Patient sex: F
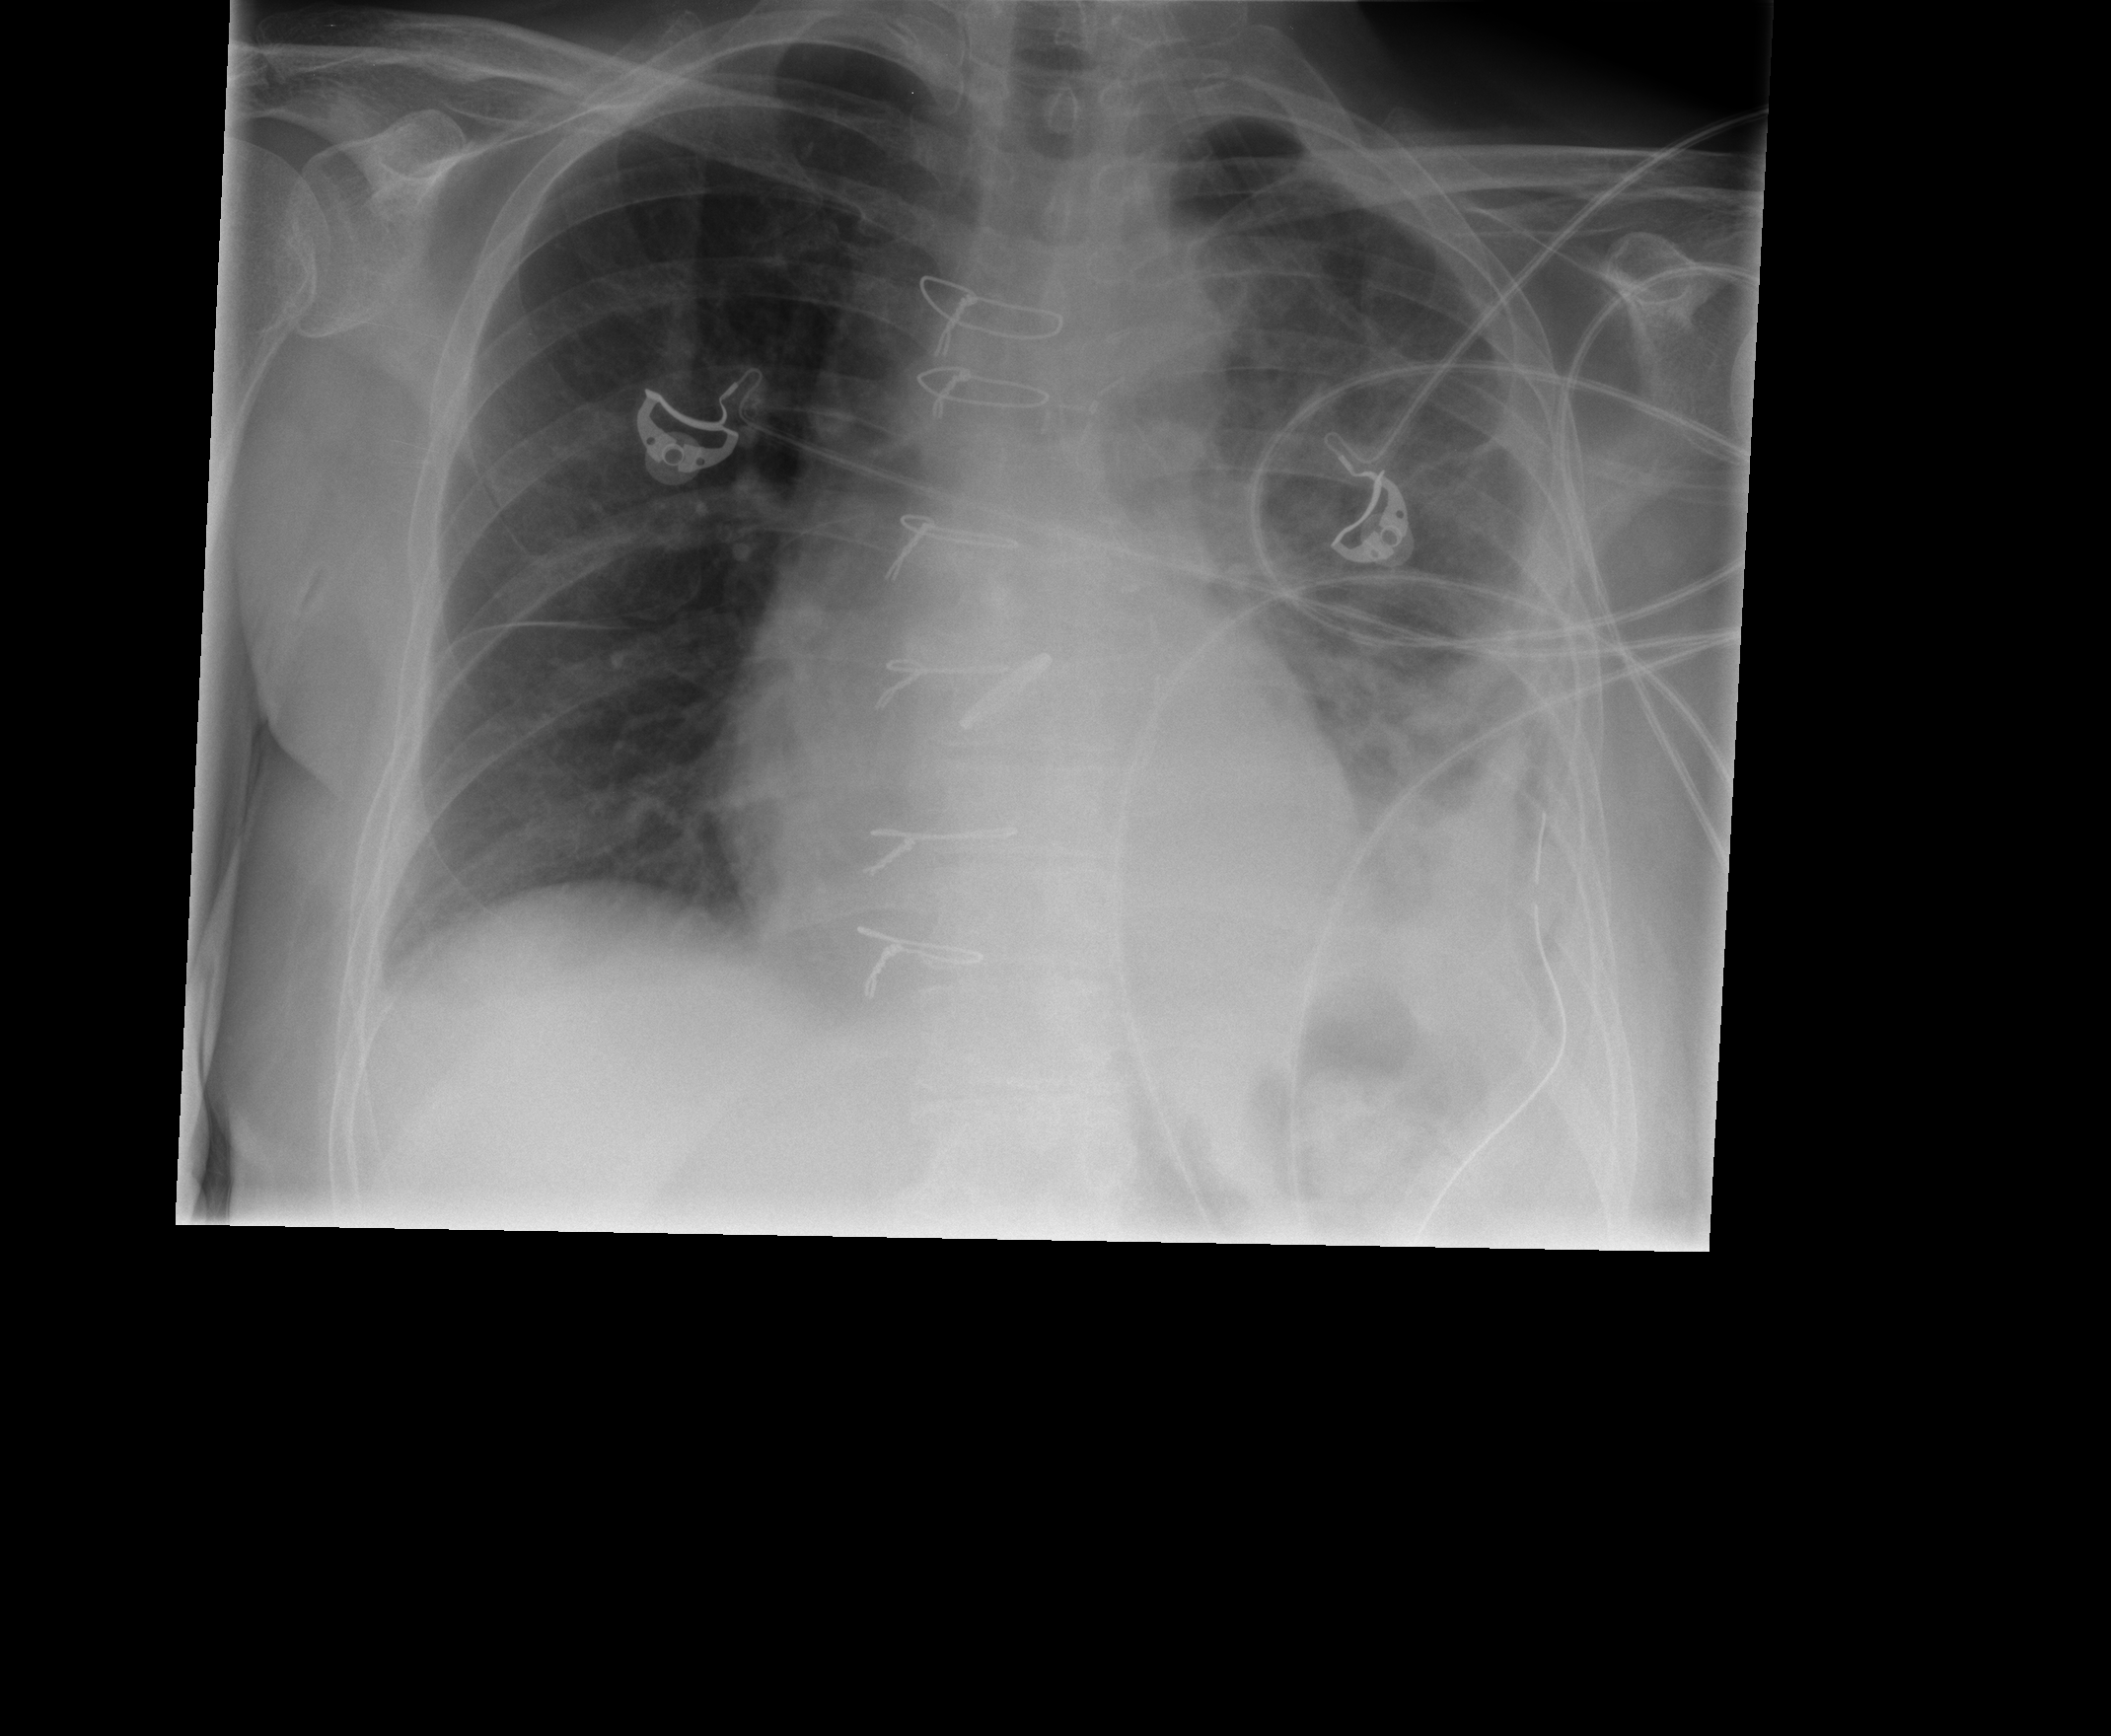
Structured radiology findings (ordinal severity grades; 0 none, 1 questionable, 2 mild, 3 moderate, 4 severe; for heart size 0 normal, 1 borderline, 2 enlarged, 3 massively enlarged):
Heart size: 0
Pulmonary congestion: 0
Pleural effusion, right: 1
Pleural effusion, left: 2
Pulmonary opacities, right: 0
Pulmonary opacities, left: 2
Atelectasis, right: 1
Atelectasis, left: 2